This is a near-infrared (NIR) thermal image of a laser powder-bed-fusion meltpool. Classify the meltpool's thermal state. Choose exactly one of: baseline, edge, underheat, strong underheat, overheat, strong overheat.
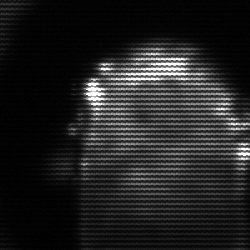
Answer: baseline